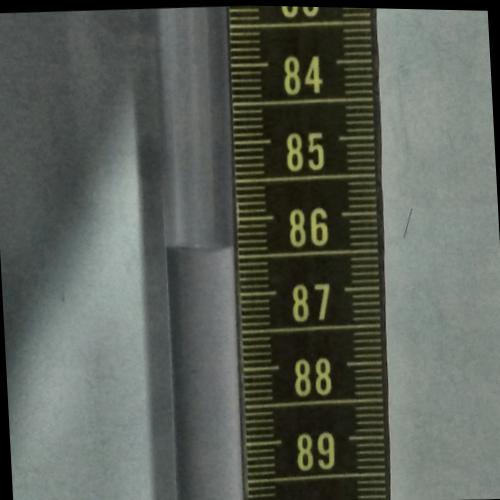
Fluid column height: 86.4 cm